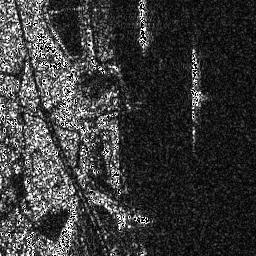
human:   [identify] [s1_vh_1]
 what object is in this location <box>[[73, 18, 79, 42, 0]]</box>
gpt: <ref>1 medium ship at the right</ref>

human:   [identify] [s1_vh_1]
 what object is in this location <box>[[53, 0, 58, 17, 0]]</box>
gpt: <ref>1 medium ship at the top</ref>